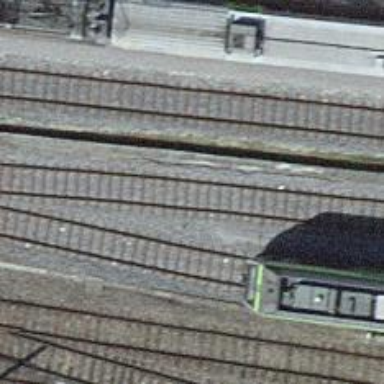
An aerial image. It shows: Rail yard with electrified rails and single track.